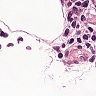
Metastatic tissue present: no